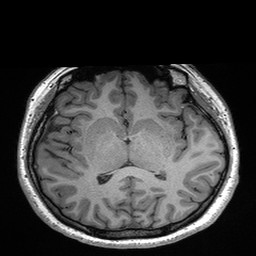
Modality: T1w
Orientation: coronal
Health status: healthy
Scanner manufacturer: siemens
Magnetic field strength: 3 T
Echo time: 0.00298 s